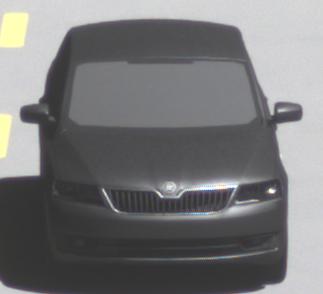
Make: Skoda
Model: Rapid
Detailed model: Rapid 1.2 Active Limousine
Model produced from: 2012/10
Model produced until: 2015/04
Doors: 5
Color: gray
Road condition: dry road
Daytime: midday
Contrast: high contrast